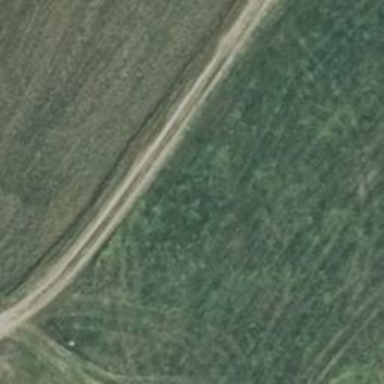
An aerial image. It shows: Ground track with grade3 quality.